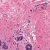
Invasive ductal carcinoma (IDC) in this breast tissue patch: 0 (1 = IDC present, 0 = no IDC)